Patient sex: M
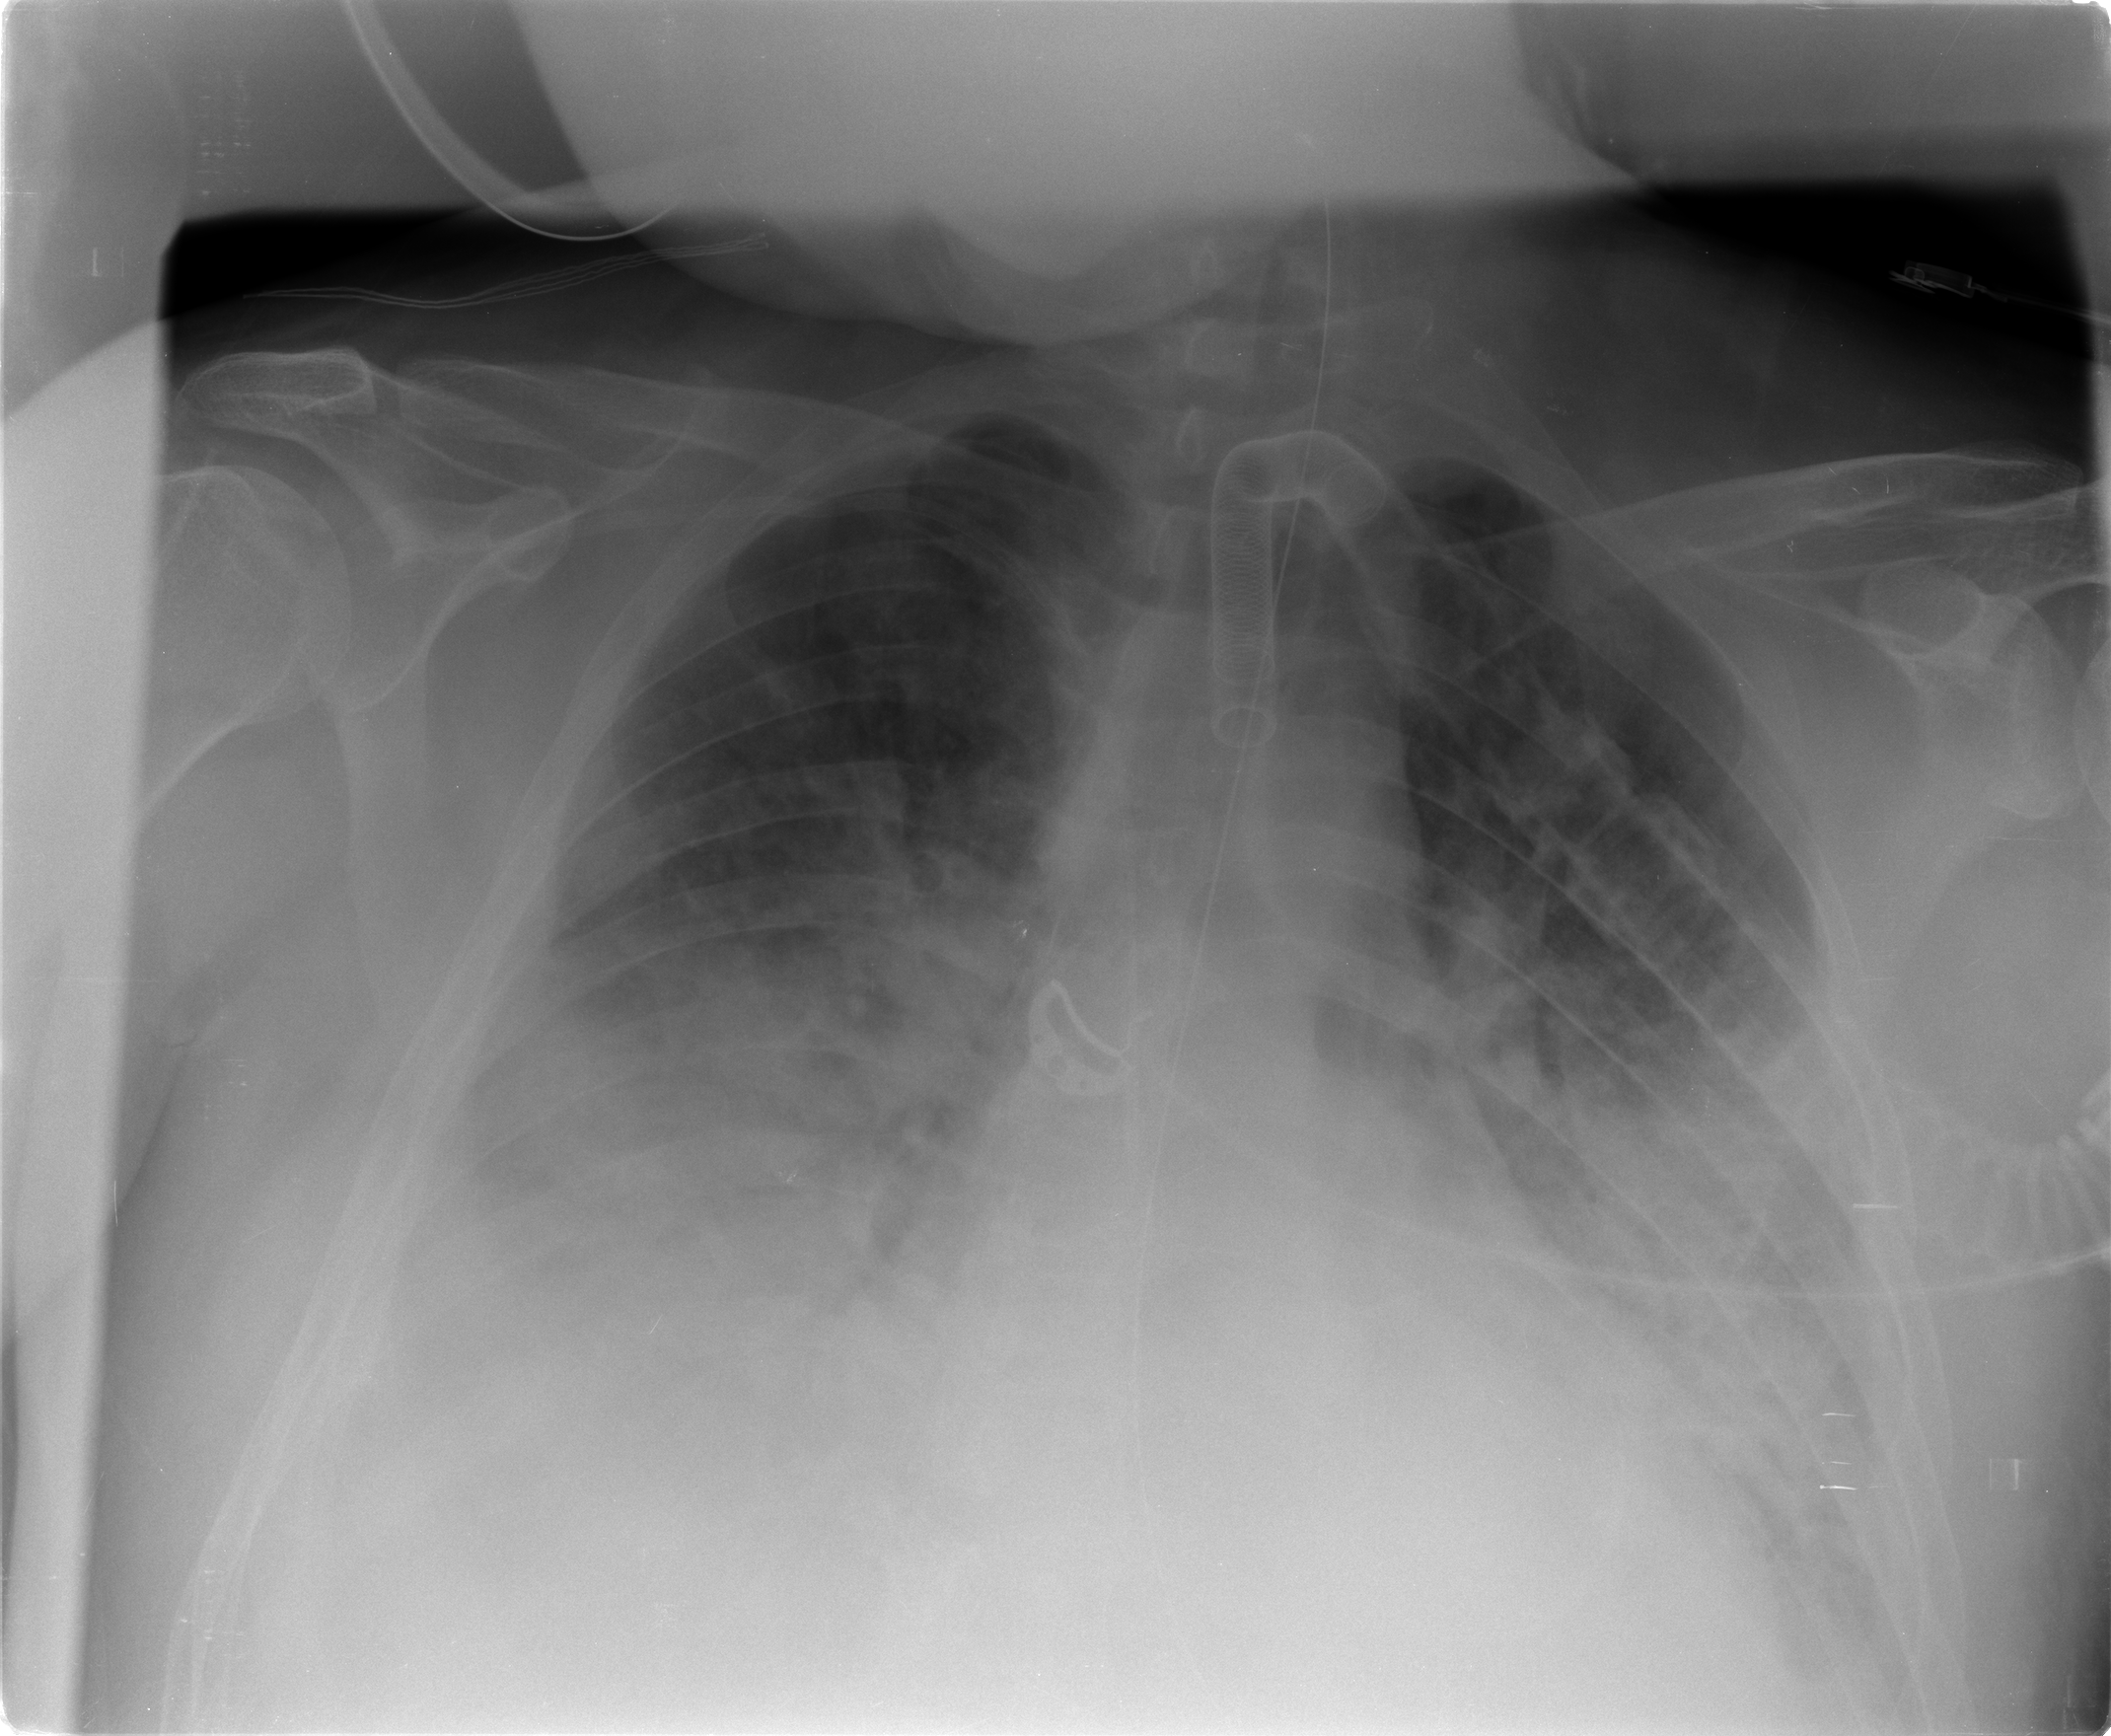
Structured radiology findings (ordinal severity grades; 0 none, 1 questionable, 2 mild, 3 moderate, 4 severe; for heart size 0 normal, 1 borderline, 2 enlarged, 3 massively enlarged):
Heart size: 0
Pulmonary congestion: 3
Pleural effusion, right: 3
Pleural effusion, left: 2
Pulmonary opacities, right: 3
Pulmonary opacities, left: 3
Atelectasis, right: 2
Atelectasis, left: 2